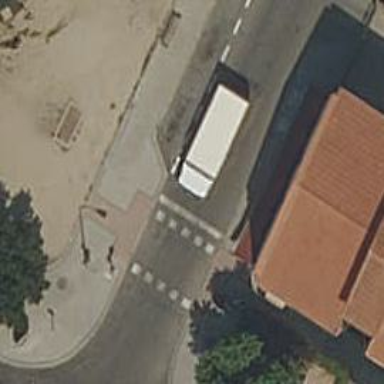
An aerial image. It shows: Road crossing with traffic signals.